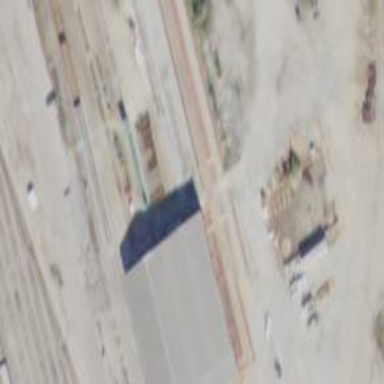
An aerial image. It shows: Workshop building located near railway.